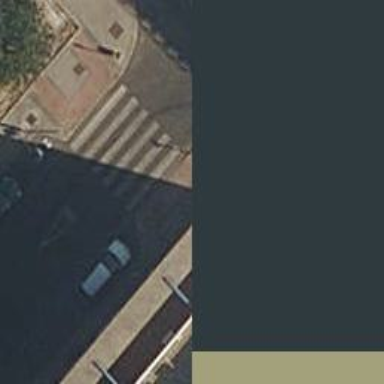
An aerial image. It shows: Uncontrolled zebra crossing on the road.